Field crop: maize
Growth stage: 2
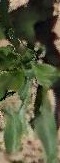
Species: maize